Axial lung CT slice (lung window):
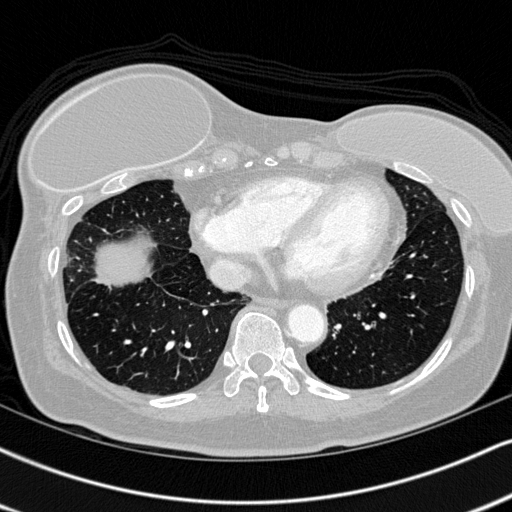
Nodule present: no